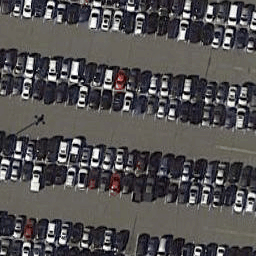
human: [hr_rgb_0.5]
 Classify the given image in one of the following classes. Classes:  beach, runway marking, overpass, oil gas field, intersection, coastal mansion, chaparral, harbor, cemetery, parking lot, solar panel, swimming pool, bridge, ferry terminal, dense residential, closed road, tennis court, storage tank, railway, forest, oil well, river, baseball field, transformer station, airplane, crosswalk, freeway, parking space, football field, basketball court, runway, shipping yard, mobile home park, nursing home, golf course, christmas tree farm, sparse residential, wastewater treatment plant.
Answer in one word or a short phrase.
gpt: parking lot